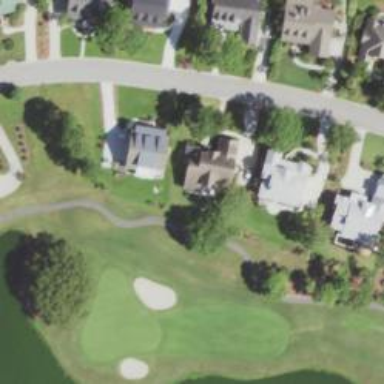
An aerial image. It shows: Path designated for golf carts.